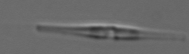
Label: pennate